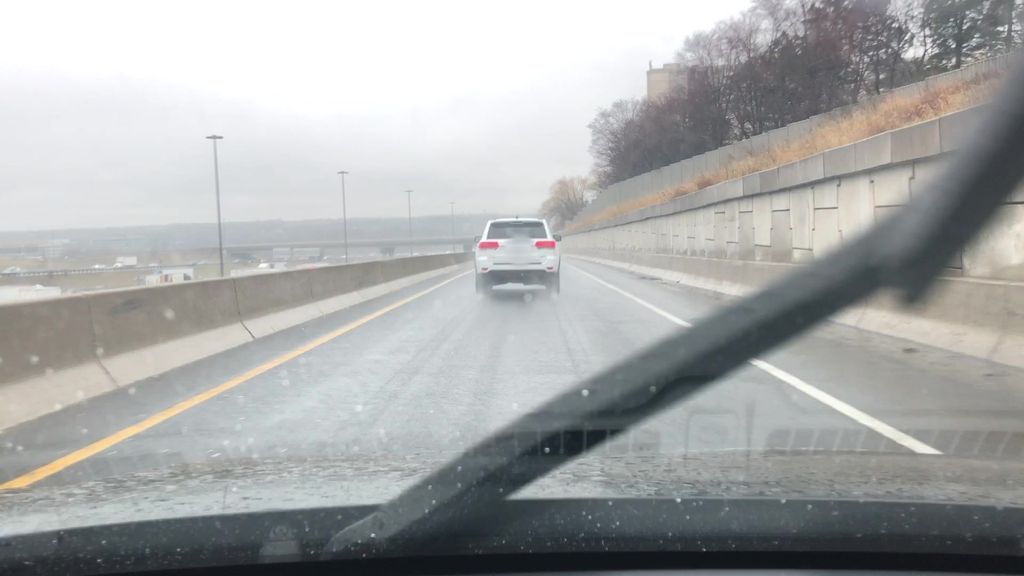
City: toronto